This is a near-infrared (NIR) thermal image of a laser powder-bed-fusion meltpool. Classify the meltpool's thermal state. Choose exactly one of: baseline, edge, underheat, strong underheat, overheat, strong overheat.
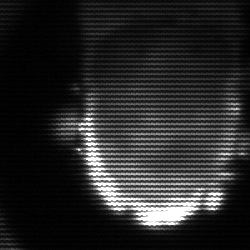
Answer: baseline